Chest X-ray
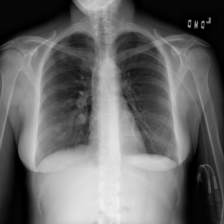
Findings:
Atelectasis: negative
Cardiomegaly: negative
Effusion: positive
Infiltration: negative
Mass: negative
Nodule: negative
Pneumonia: negative
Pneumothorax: negative
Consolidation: negative
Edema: negative
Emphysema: negative
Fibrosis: negative
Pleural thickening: negative
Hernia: negative